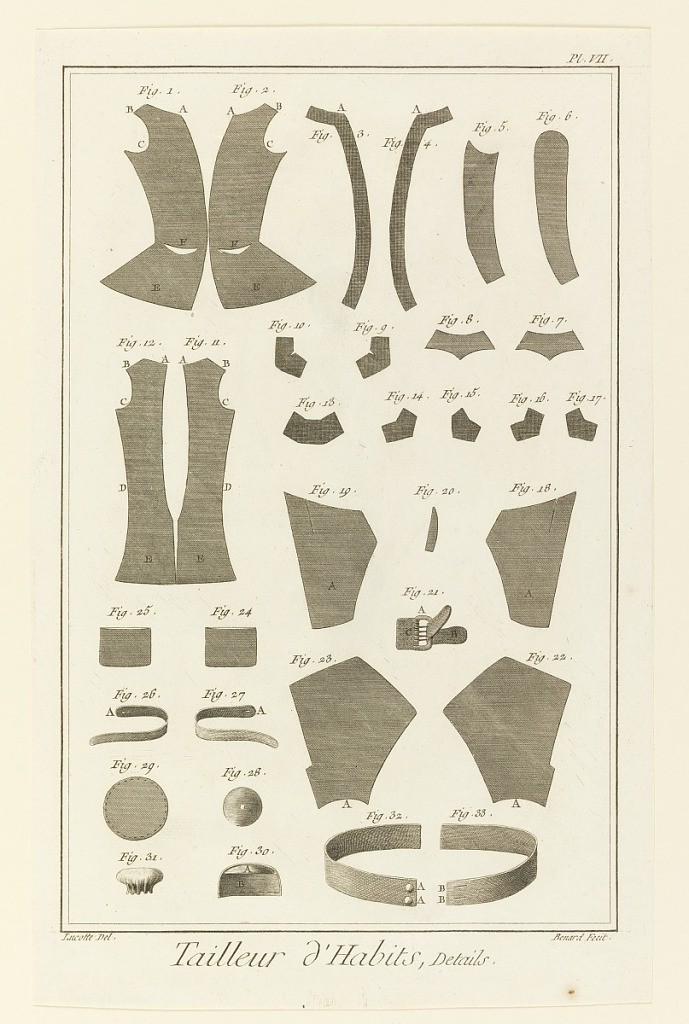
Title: Tailleur d'Habits, Details, from Diderot's Encyclopaedia
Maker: Denis Diderot, French, 1713–1784
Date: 1763
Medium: Engraving on white paper
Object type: Print
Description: Depictions of clothing patterns used by tailors. All are labeled with figure numbers.